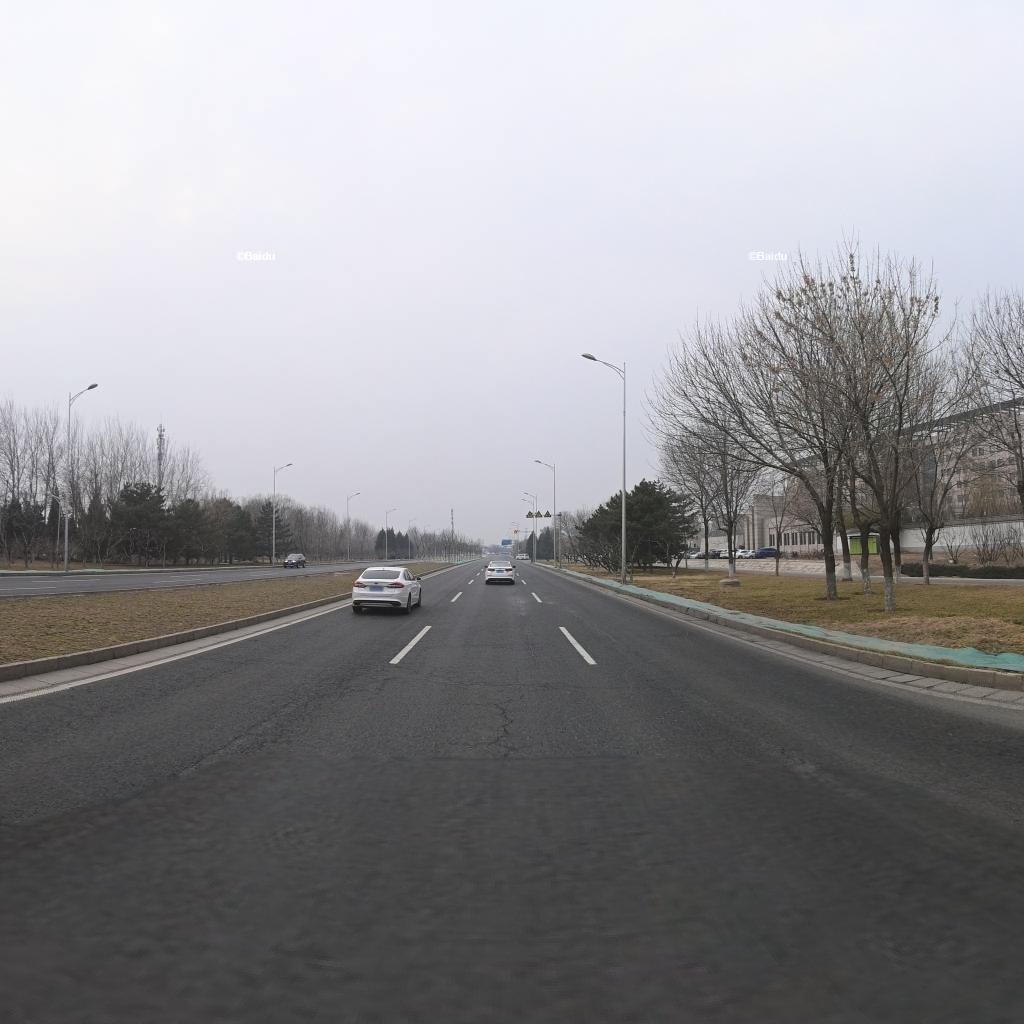
Region: Haidian
Road damage annotations: alligator crack